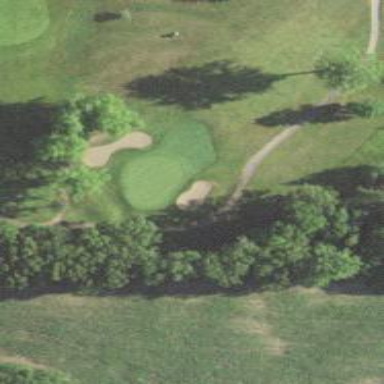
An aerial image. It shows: Golf hole.